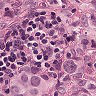
Metastatic tissue present: yes